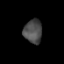
Tissue: prostate
Cell type: T cells
Senescence score: 0.6947
Nuclear area (px): 419
Mean DAPI intensity: 76.277